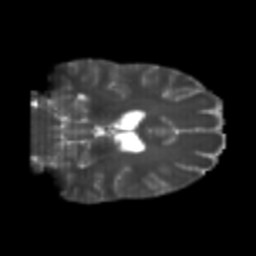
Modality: T2w
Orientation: coronal
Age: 25
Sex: female
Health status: healthy
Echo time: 0.074 s